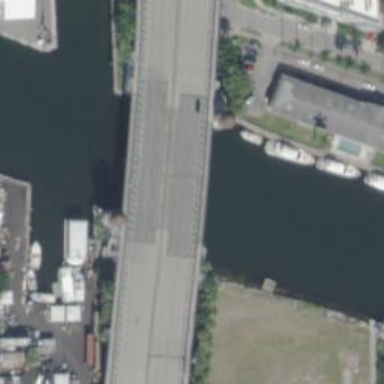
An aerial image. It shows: Secondary road crossing bascule movable bridge.